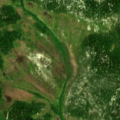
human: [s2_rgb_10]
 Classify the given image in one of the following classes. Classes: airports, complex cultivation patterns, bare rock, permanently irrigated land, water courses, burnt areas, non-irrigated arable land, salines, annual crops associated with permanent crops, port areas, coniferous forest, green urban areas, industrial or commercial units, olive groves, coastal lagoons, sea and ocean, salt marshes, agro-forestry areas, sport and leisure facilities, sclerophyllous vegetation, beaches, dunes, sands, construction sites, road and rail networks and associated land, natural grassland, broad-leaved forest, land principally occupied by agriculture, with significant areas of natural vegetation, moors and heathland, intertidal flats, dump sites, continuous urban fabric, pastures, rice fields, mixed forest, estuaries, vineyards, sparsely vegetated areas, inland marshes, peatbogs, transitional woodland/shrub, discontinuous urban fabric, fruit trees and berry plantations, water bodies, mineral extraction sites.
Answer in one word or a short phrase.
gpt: coniferous forest, transitional woodland/shrub, peatbogs